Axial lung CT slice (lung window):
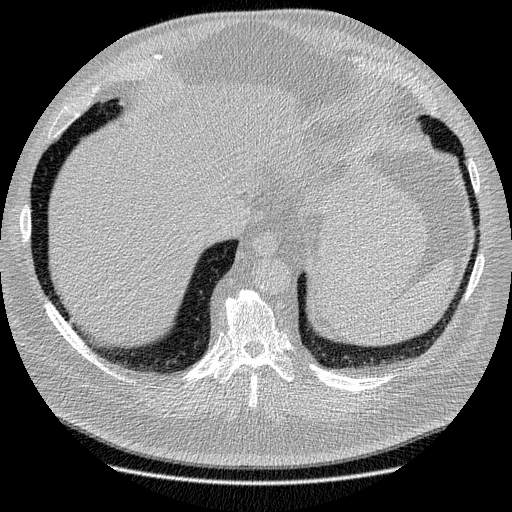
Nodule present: no